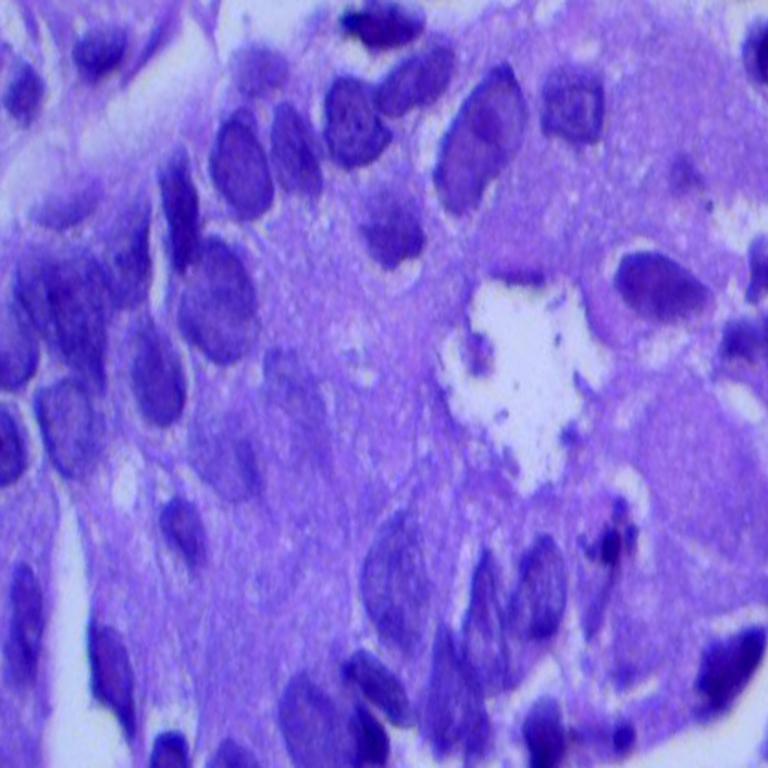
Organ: lung
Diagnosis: adenocarcinomas